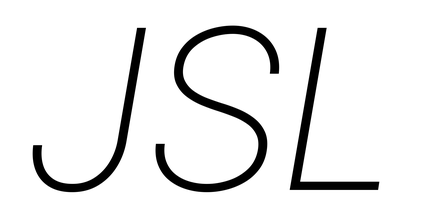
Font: Roboto-Italic_ExtraLight_Italic